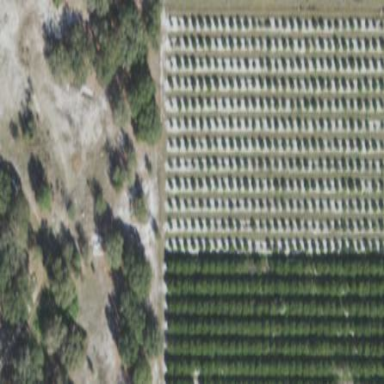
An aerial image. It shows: Orchard.